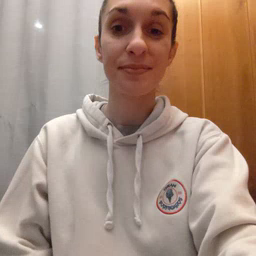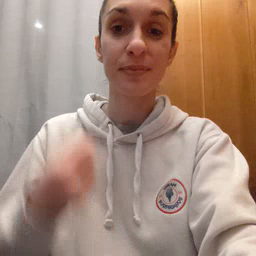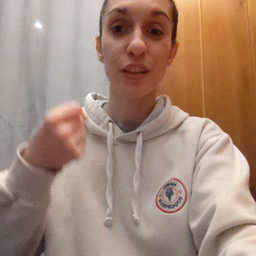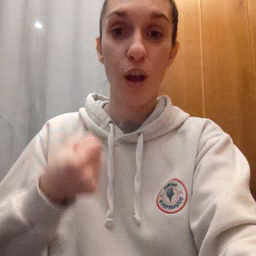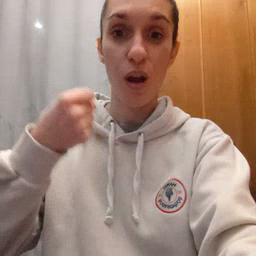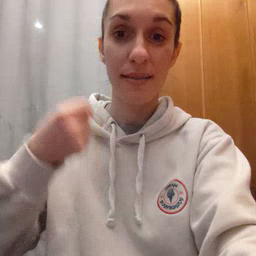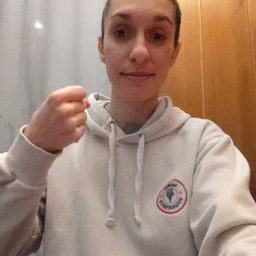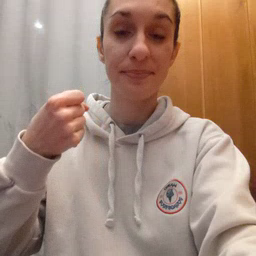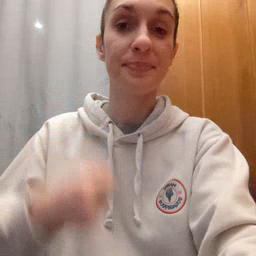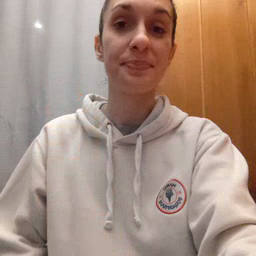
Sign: car